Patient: sex F, age 63
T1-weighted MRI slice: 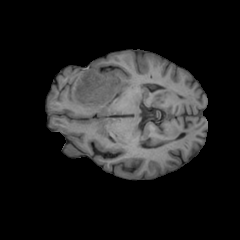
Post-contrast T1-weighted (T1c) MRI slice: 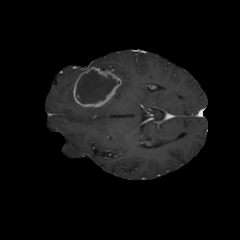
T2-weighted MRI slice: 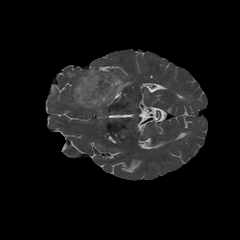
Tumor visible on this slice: yes
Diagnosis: Glioblastoma, IDH-wildtype
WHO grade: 4